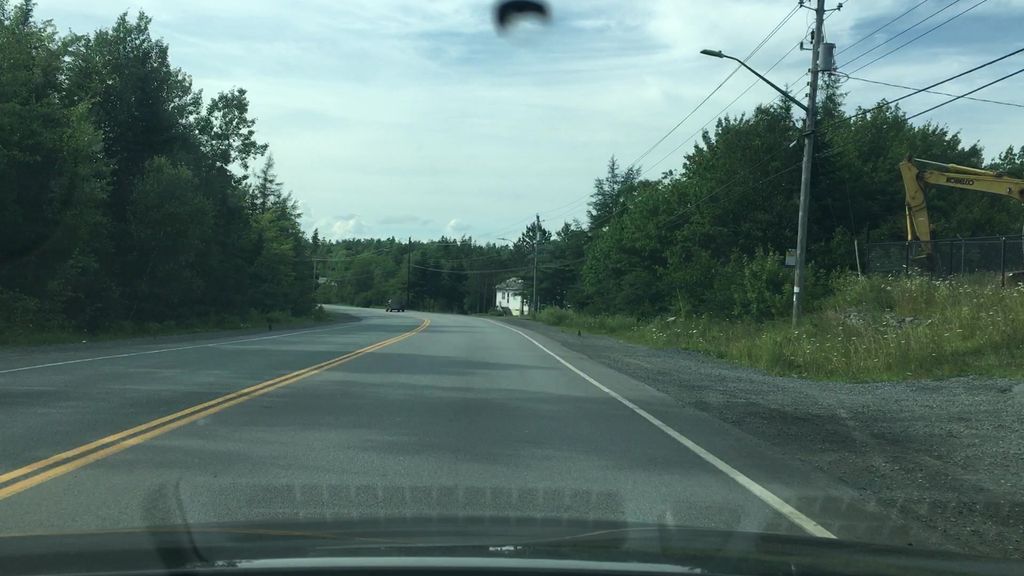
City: halifax